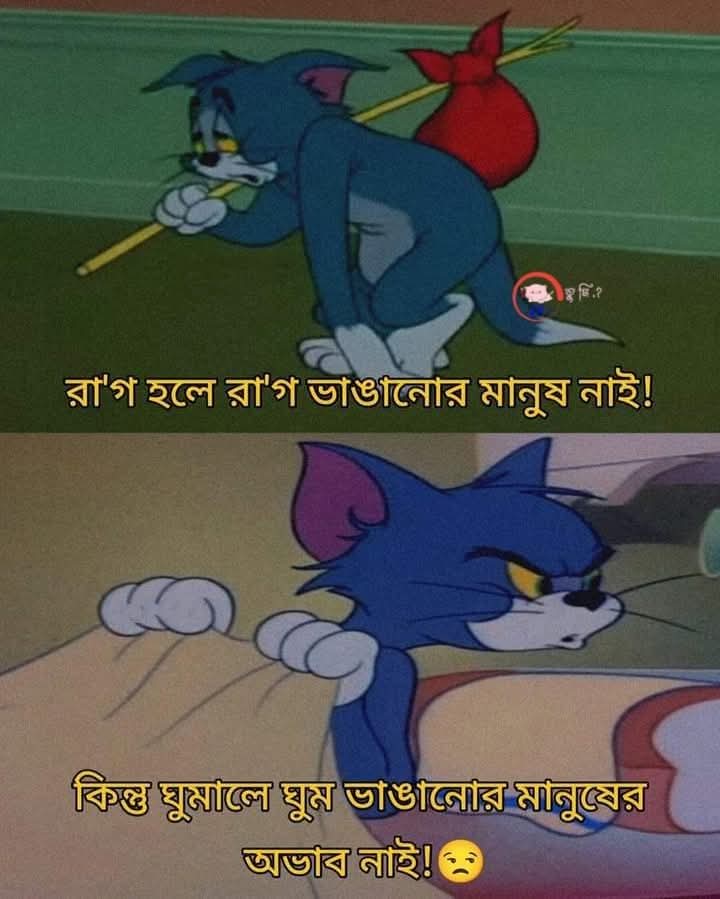
Text: রা'গ হলে রা'গ ভাঙানোর মানুষ নাই!
কিন্তু ঘুমালে ঘুম ভাঙানোর মানুষের অভাব নাই!
Label: Non Hate